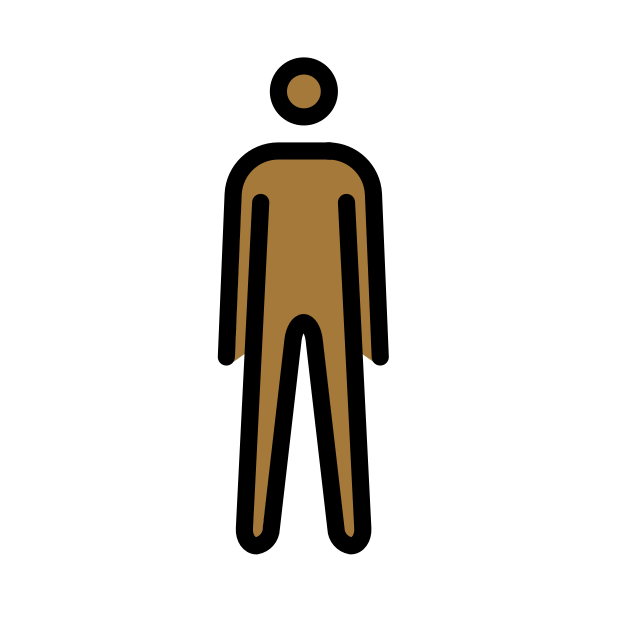
person standing: medium-dark skin tone